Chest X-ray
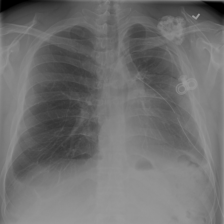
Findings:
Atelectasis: negative
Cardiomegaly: negative
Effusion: negative
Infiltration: negative
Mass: positive
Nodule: negative
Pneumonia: negative
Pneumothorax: positive
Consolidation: negative
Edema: negative
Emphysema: negative
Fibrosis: negative
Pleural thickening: negative
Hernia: negative